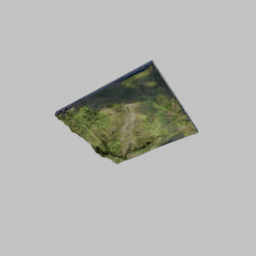
Label: nature